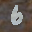
Label: 6